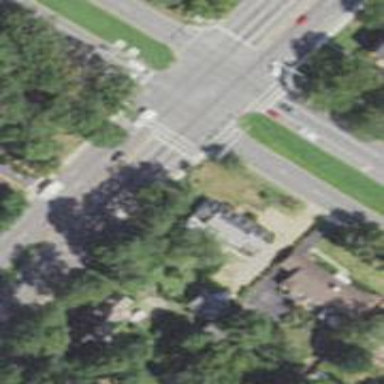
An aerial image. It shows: Marked road crossing.